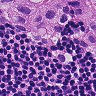
Metastatic tissue present: yes